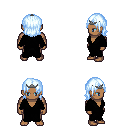
a pixel art fantasy rpg character, male body template, human, dark skin, black robe, magenta pants, white cyan long bangs hairstyle, iron tiara, four views (front, back, left, right), 2x2 character sprite sheet, small pixel art, hard edges, no anti-aliasing